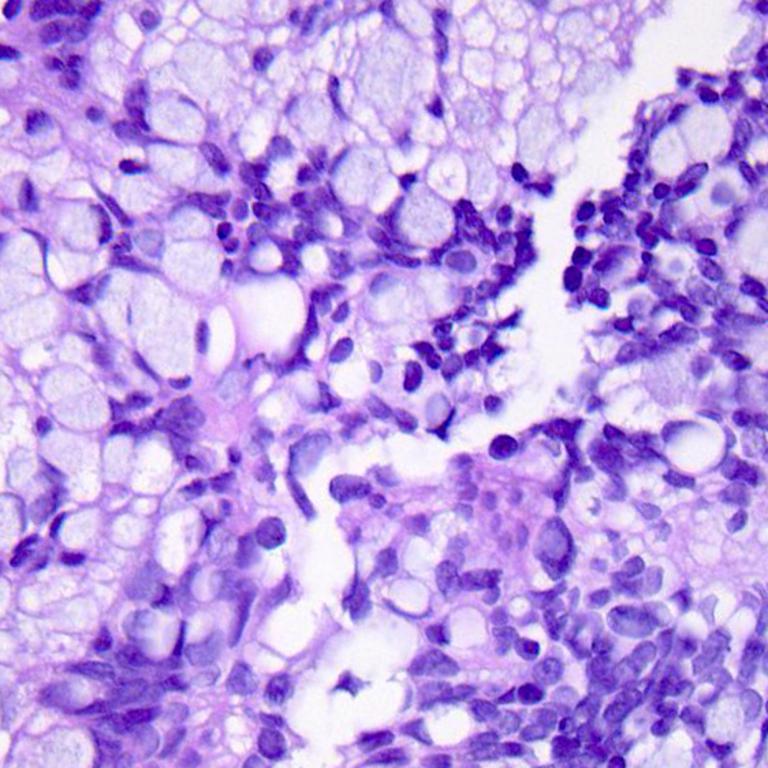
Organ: colon
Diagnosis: adenocarcinomas